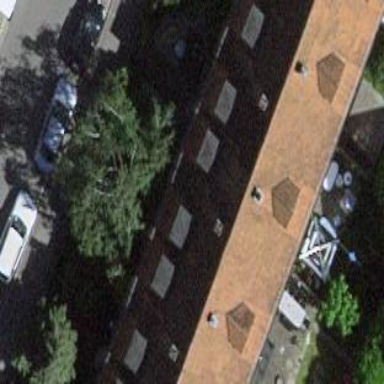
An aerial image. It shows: Terrace building.